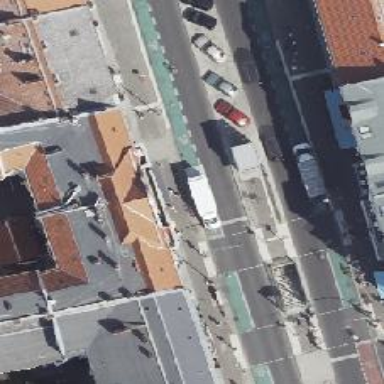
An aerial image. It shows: Bicycle parking located on the sidewalk.